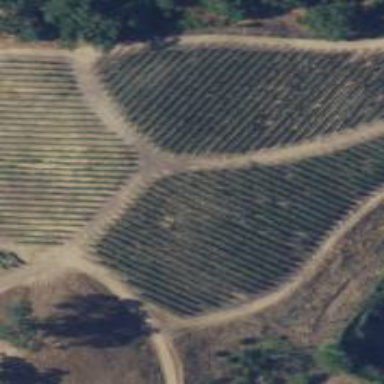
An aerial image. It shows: Vineyard with grape crops.